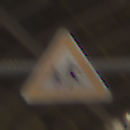
Verkehrszeichen: KinderRechts
Umgebung: Indoor, Urban
Tageszeit: NotSpecified
Wetter: NotSpecified
Licht: Artificial
Jahreszeit: NotSpecified
Kontrast: MediumContrast